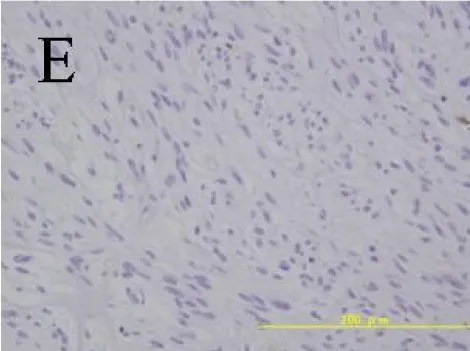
While negative results were observed for S-100.
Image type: pathology (immunostaining)